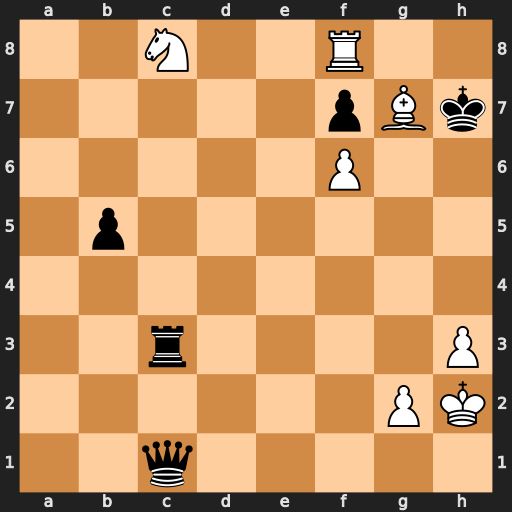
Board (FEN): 2N2R2/5pBk/5P2/1p6/8/2r4P/6PK/2q5
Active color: w
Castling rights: -
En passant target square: -
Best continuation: Rh8+ Kg6 Ne7+ Kg5 Bh6+